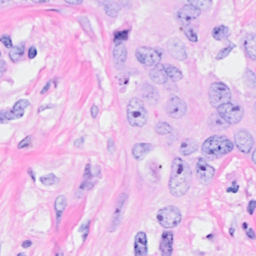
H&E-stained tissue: Breast